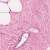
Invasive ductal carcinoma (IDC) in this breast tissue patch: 0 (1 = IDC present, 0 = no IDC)